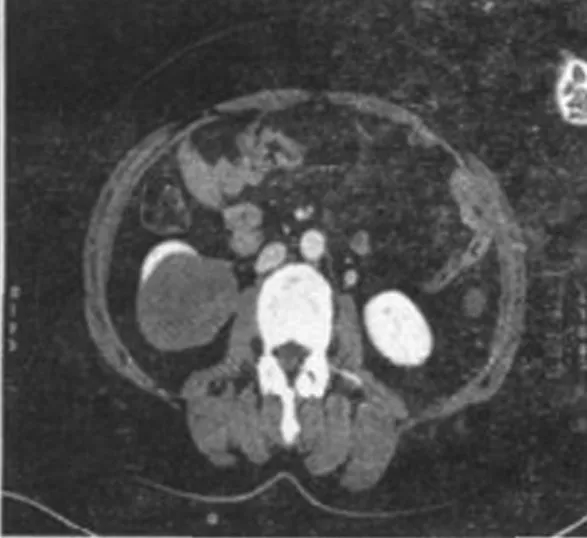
Venous phase computed tomography. The tumor showed marginal uneven enhancement in this phase.
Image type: radiology (ct)